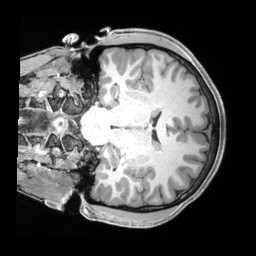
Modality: T1w
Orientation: coronal
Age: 21
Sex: male
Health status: healthy
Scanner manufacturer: siemens
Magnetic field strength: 3 T
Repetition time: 2.4 s
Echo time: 0.00194 s